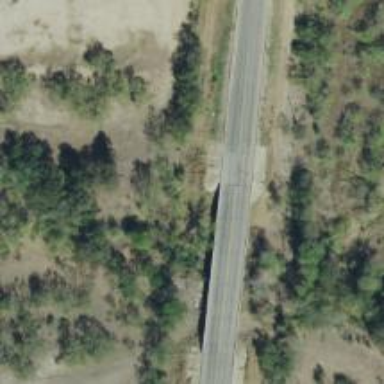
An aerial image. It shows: Tertiary road passing over bridge.